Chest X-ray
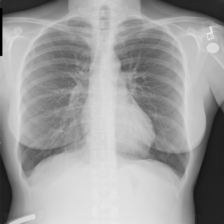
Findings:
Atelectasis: negative
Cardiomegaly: negative
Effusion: negative
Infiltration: negative
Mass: negative
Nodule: negative
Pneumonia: negative
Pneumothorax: negative
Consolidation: negative
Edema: negative
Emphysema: negative
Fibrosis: negative
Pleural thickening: negative
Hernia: negative